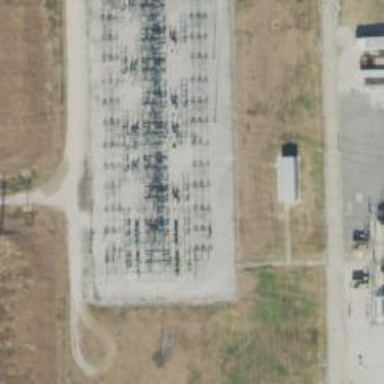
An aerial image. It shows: Switch used for power control.